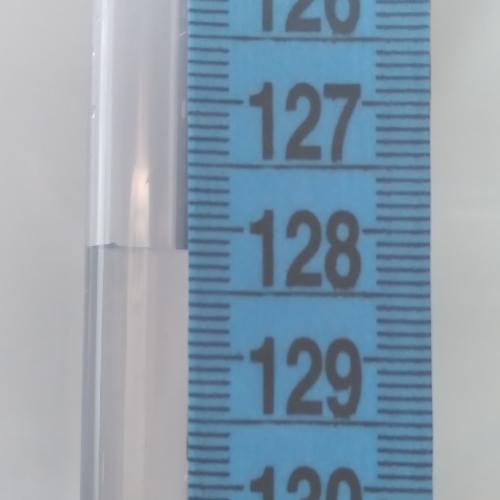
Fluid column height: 128.2 cm